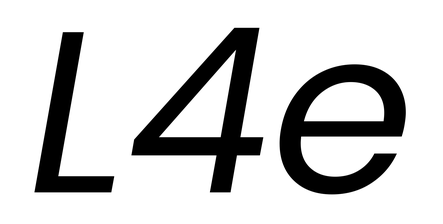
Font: Poppins-Italic